RGB frame:
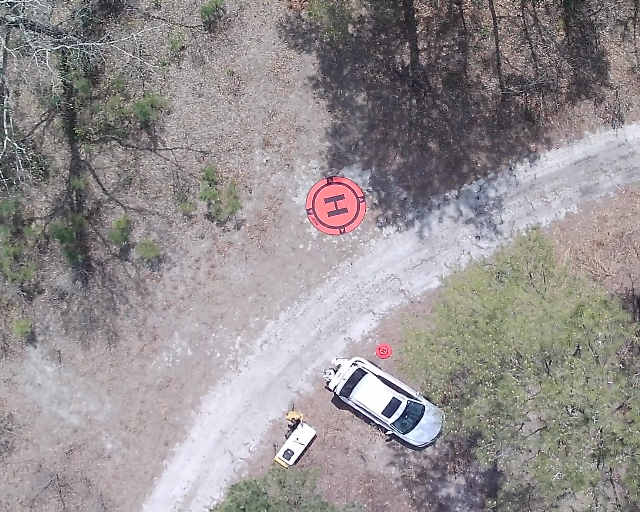
Thermal frame:
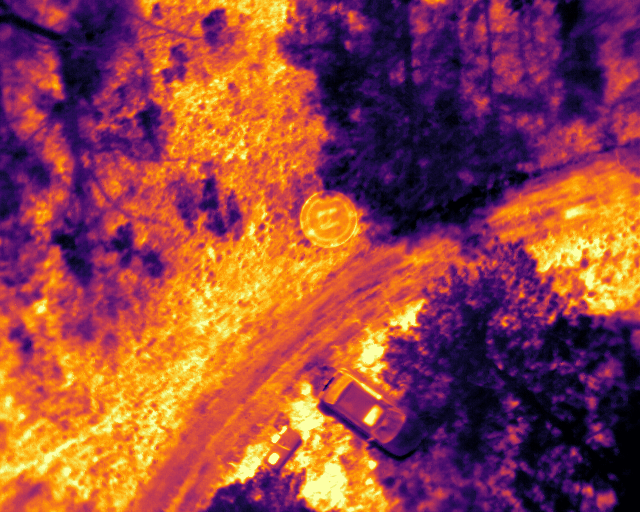
Captured: 2026-02-26 02:33:12
Pixels at or above 80 °C: 0 (fraction of frame: 0)